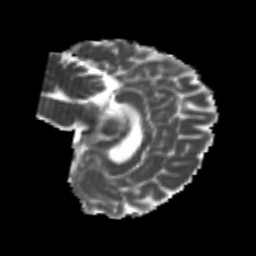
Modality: MD
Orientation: sagittal
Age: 24
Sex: female
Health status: healthy
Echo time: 0.074 s